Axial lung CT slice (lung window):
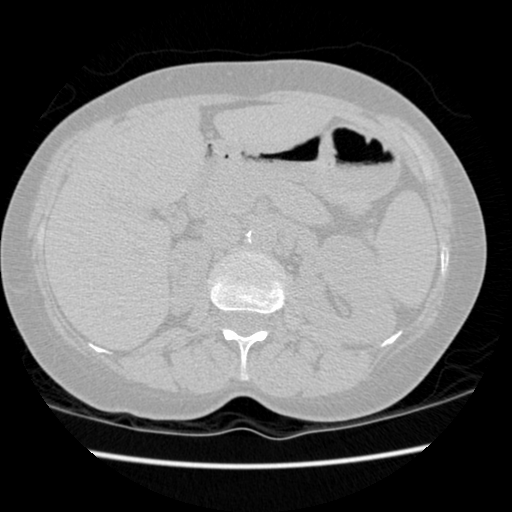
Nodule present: no